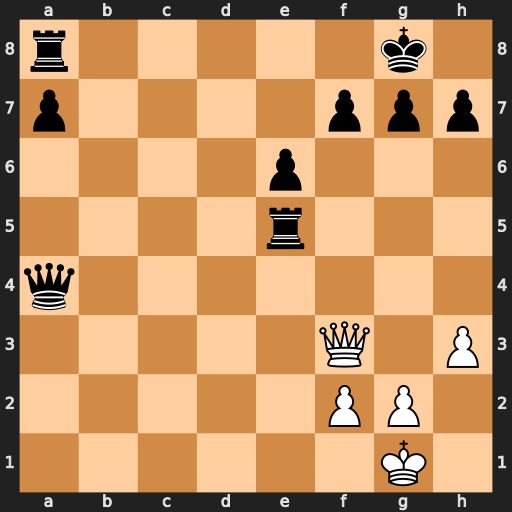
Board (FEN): r5k1/p4ppp/4p3/4r3/q7/5Q1P/5PP1/6K1
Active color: w
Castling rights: -
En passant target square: -
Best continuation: Qxa8+ Qe8 Qxe8#